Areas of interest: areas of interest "Ocat Shenzhen Hall (B10 Hall)"
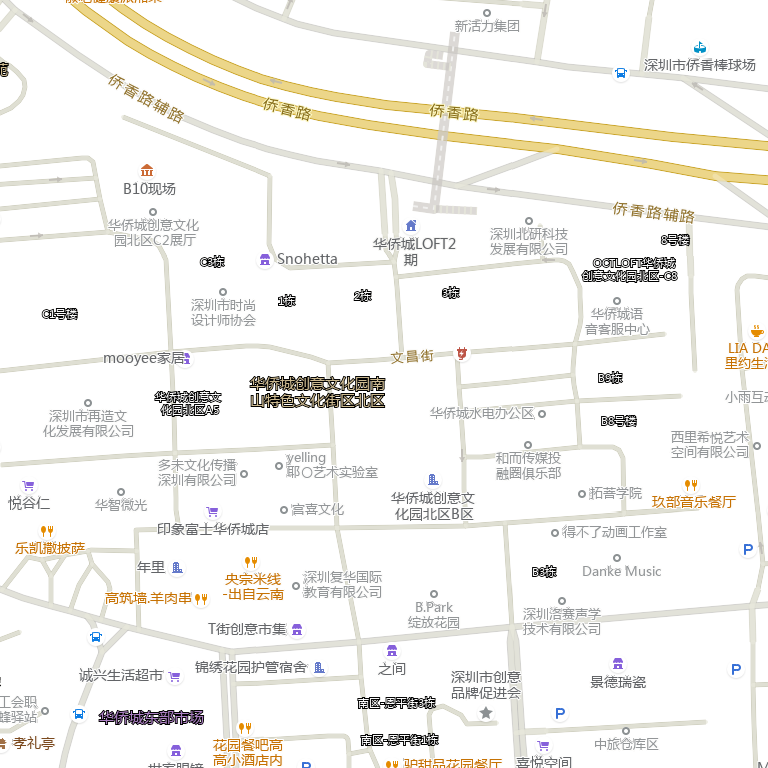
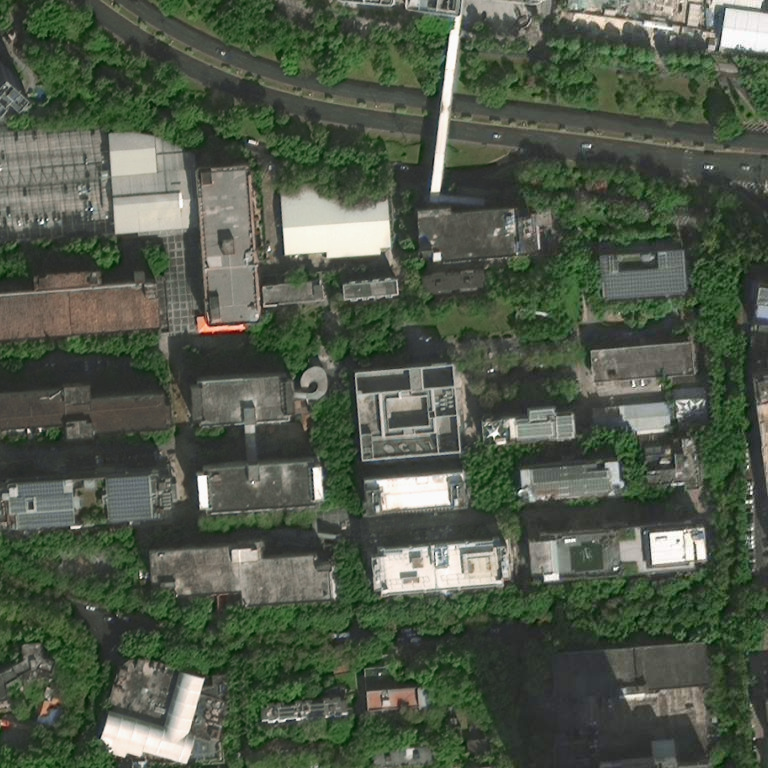